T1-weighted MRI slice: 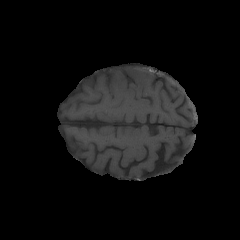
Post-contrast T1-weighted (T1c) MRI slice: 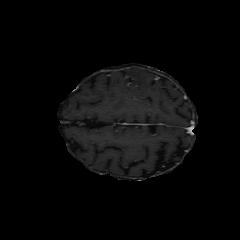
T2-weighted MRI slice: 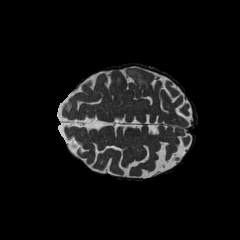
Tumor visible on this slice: yes